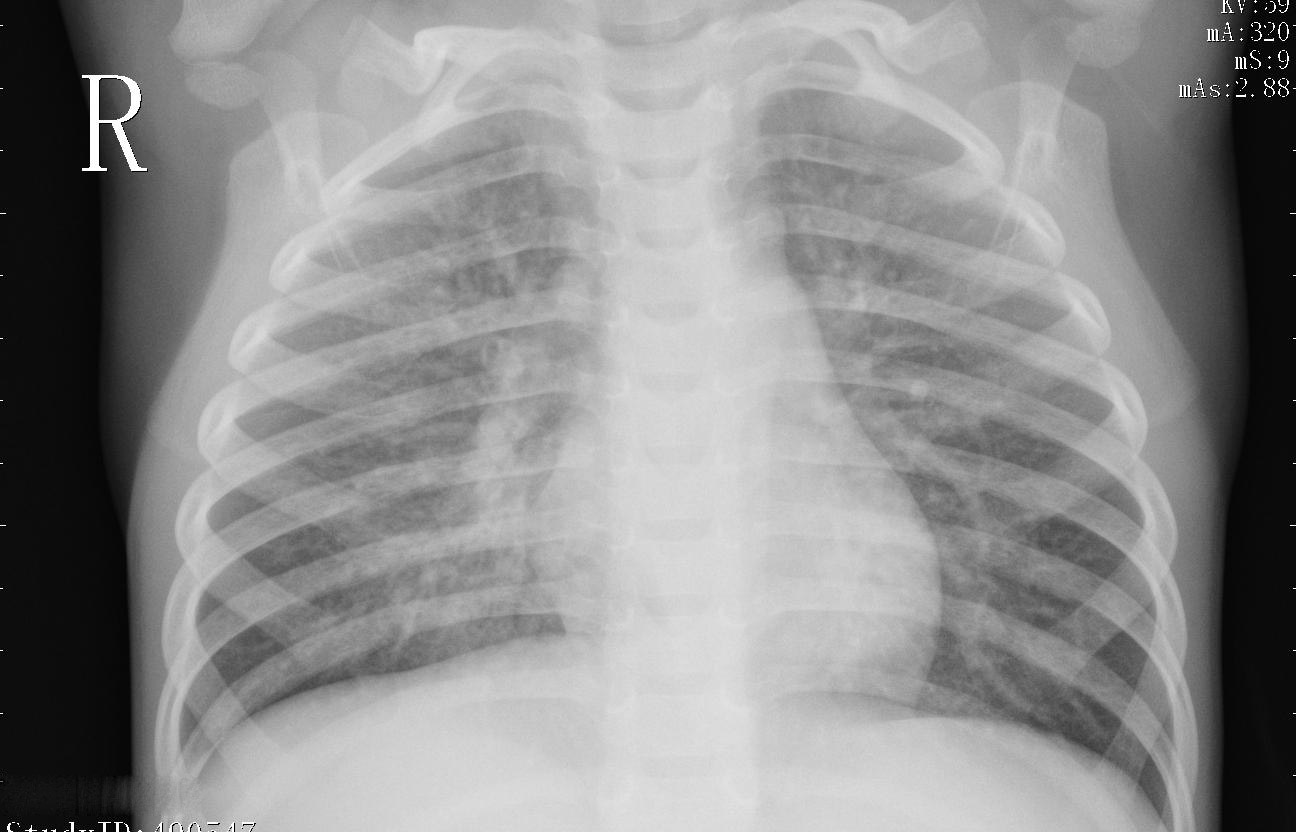
Diagnosis: PNEUMONIA